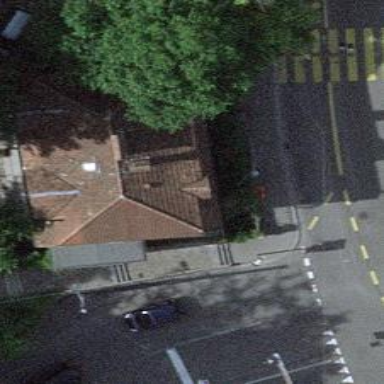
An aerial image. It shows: Stone steps along the road.